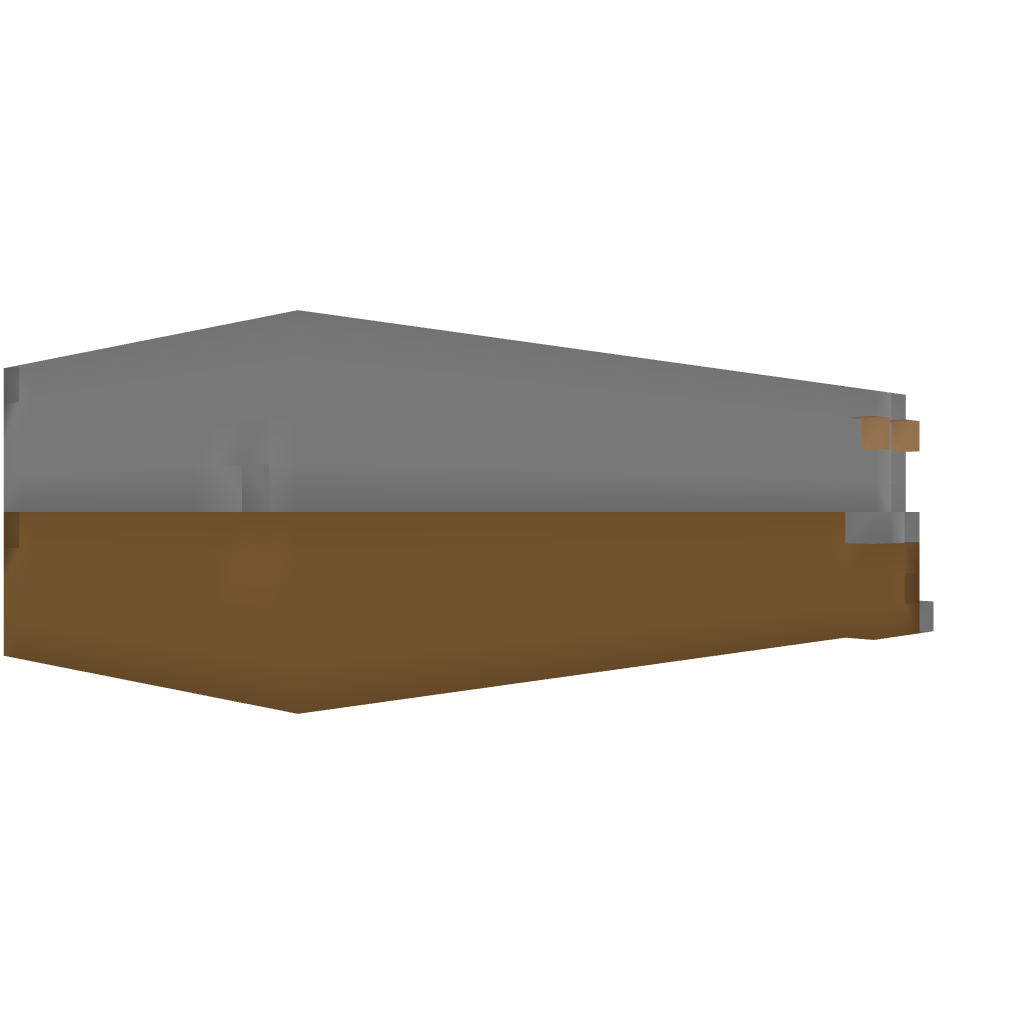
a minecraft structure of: nothing trash a lot of earth